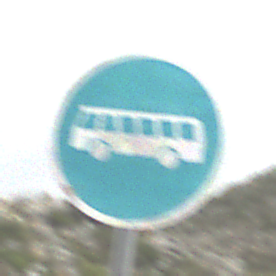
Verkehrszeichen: Busssonderstreifen
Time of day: Midday
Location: Outdoor (Nature)
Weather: Overcast
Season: NotSpecified
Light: Natural